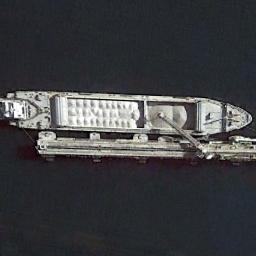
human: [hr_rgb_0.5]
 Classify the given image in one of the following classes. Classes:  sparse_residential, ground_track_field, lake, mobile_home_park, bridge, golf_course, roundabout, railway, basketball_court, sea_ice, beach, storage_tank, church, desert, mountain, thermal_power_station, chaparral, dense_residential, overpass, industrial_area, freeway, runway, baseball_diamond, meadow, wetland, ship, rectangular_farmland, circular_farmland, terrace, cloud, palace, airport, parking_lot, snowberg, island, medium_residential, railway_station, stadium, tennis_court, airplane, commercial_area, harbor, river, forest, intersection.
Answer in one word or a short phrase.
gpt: ship